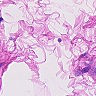
Metastatic tissue present: no